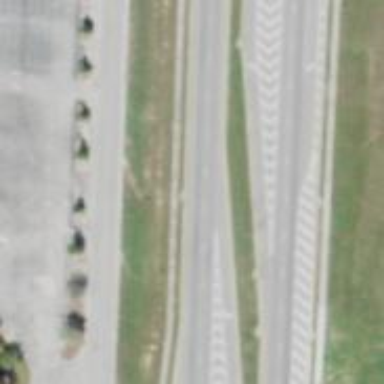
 surfaced with asphalt. It is classified as trunk highway."